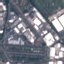
Land use / land cover: Industrial